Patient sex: M
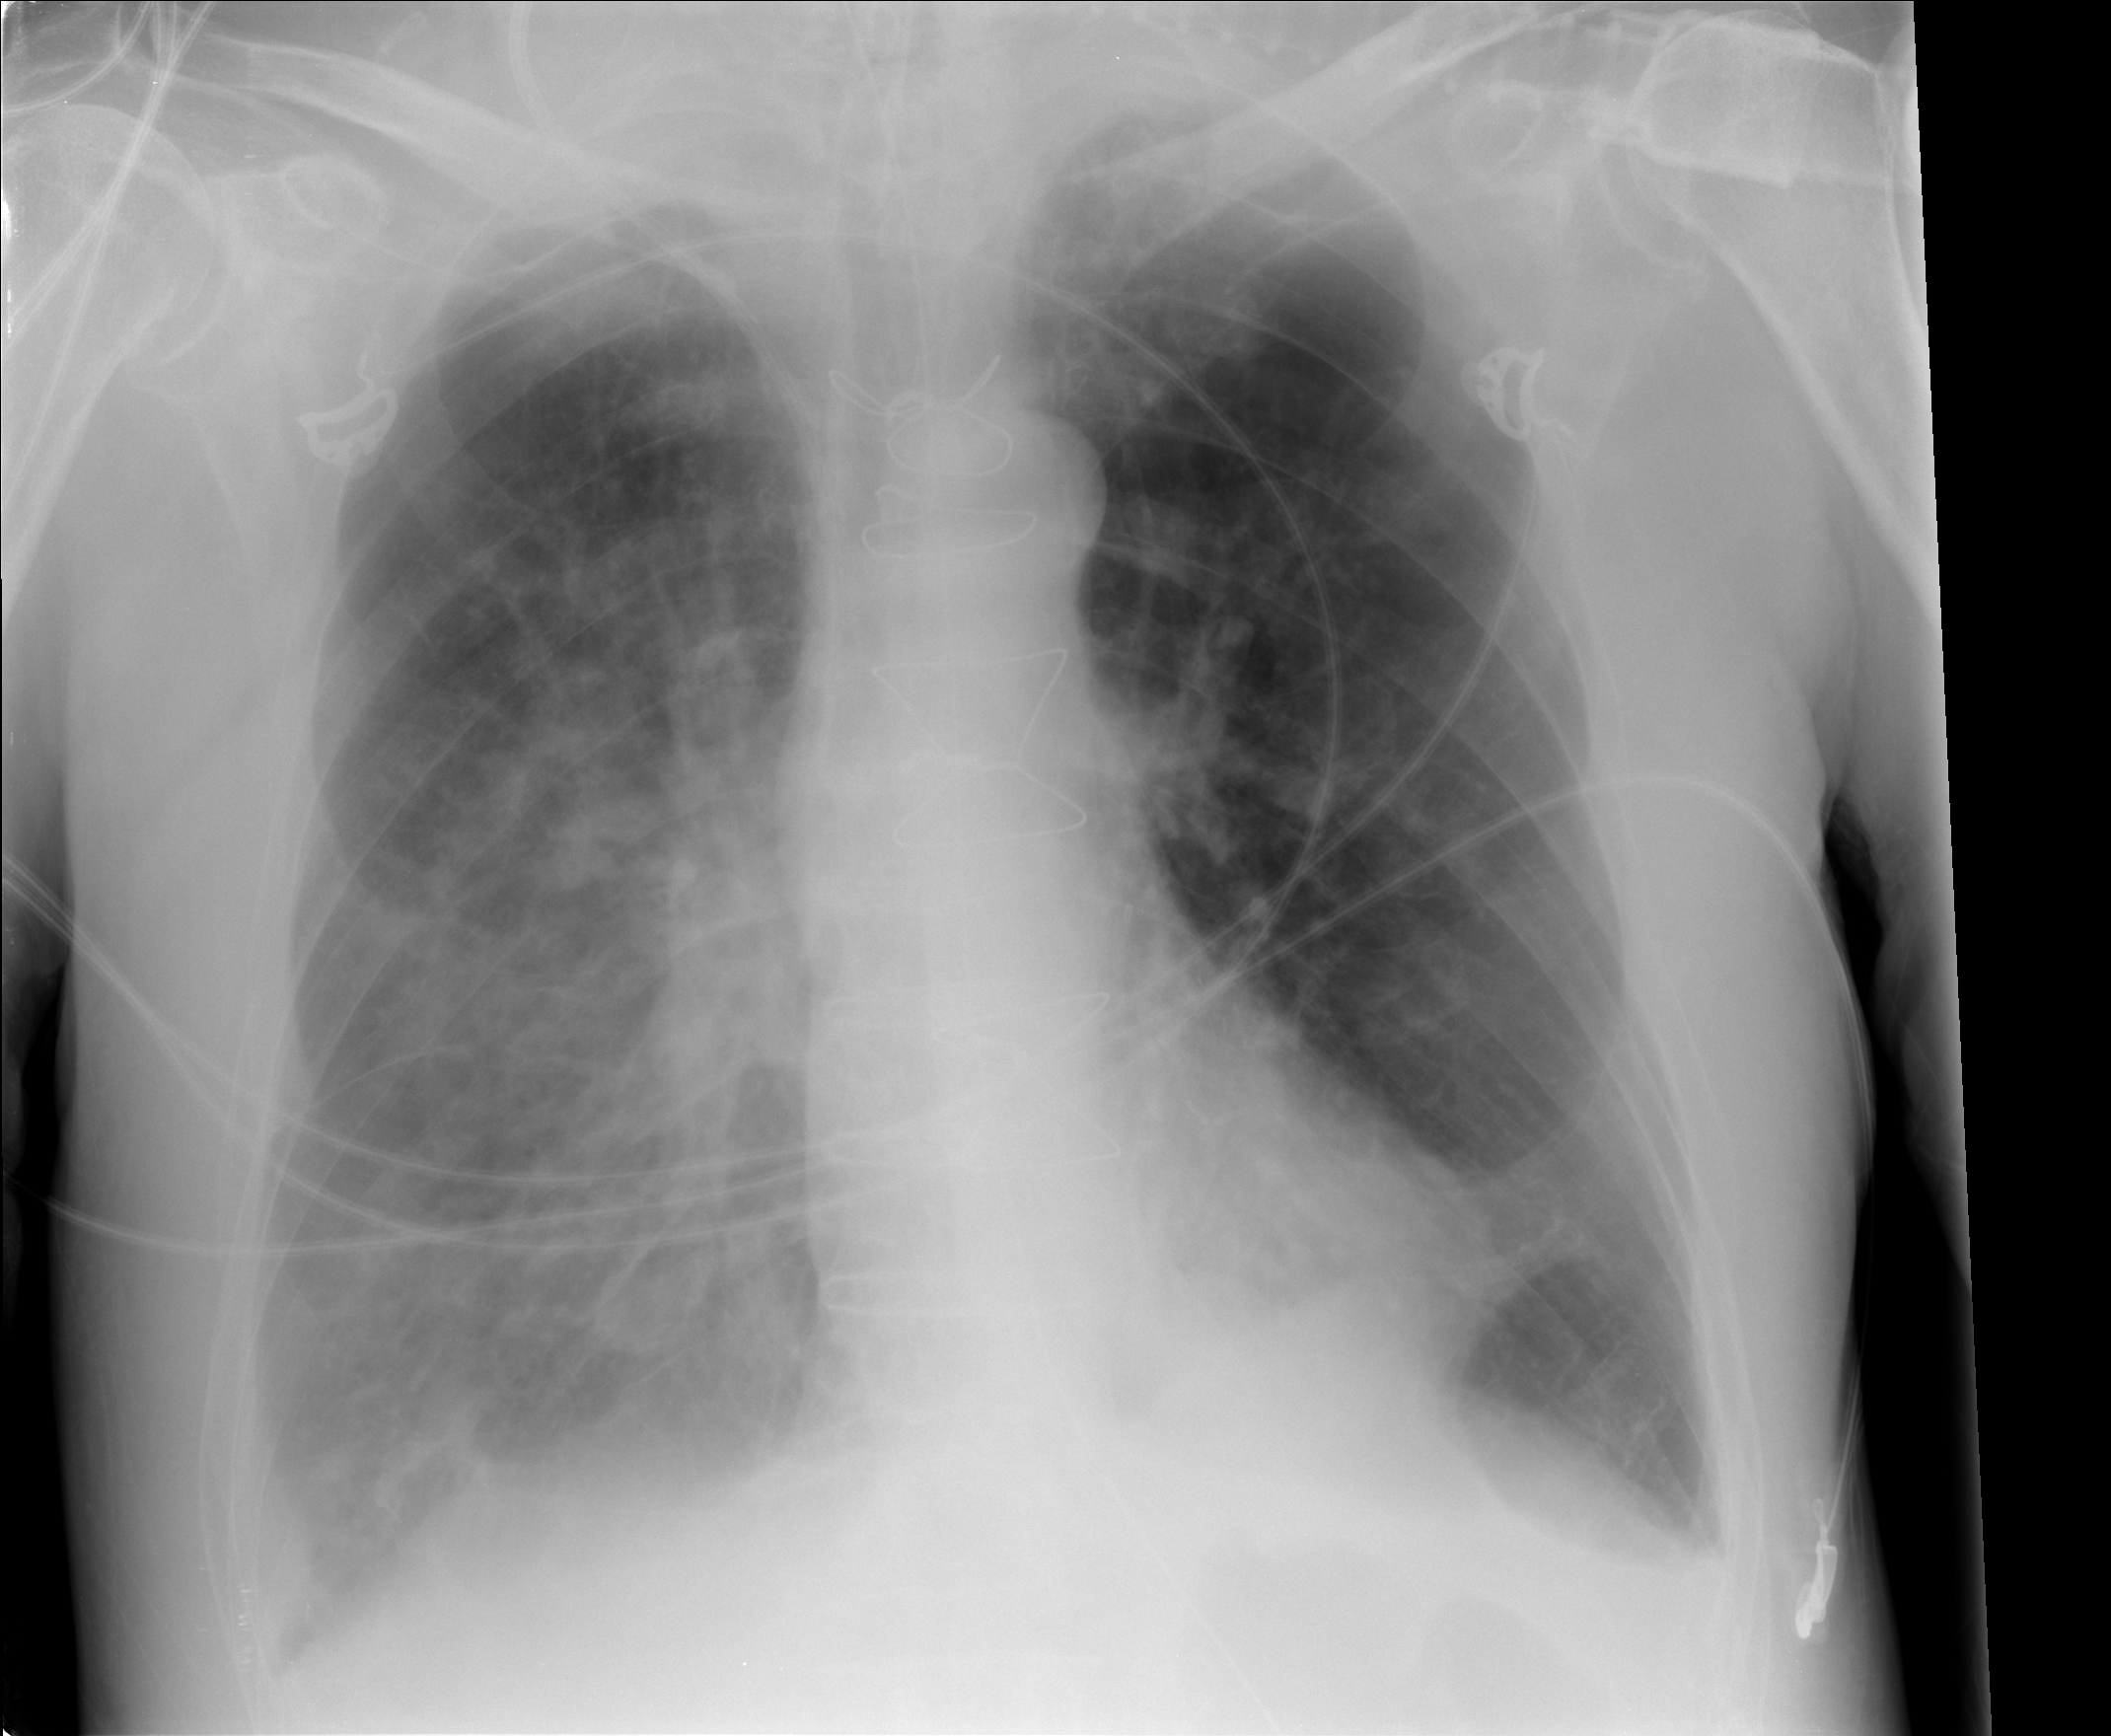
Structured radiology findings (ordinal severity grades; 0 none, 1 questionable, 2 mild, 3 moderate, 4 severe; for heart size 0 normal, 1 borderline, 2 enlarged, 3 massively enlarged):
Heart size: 0
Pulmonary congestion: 0
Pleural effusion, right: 2
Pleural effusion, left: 1
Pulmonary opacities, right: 3
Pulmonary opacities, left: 0
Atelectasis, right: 2
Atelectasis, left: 2